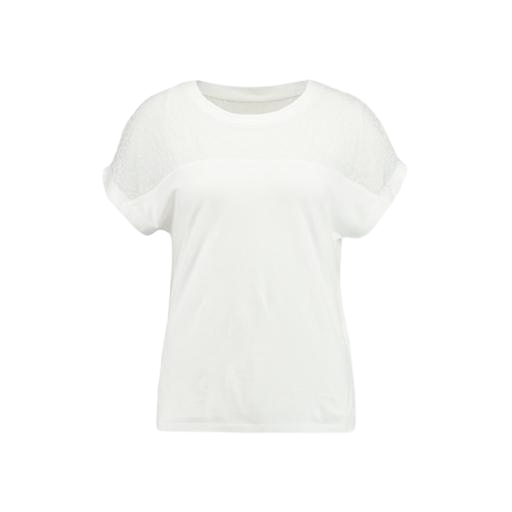
white pieced tee, white petite t-shirt only macy, short-sleeve top only macy, white background